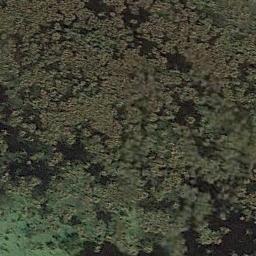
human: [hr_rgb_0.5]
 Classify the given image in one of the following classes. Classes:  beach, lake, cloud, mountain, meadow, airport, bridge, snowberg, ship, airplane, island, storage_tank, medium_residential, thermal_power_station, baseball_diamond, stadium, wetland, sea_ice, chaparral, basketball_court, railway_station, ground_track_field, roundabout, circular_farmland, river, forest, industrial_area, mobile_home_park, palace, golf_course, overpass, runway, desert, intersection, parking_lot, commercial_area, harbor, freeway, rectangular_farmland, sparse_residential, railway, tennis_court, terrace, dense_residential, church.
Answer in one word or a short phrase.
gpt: wetland